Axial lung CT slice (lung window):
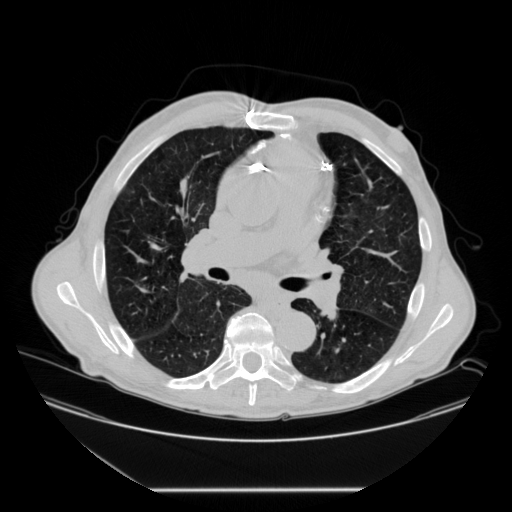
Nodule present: no